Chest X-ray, PA view. Patient: 39 years old, sex M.
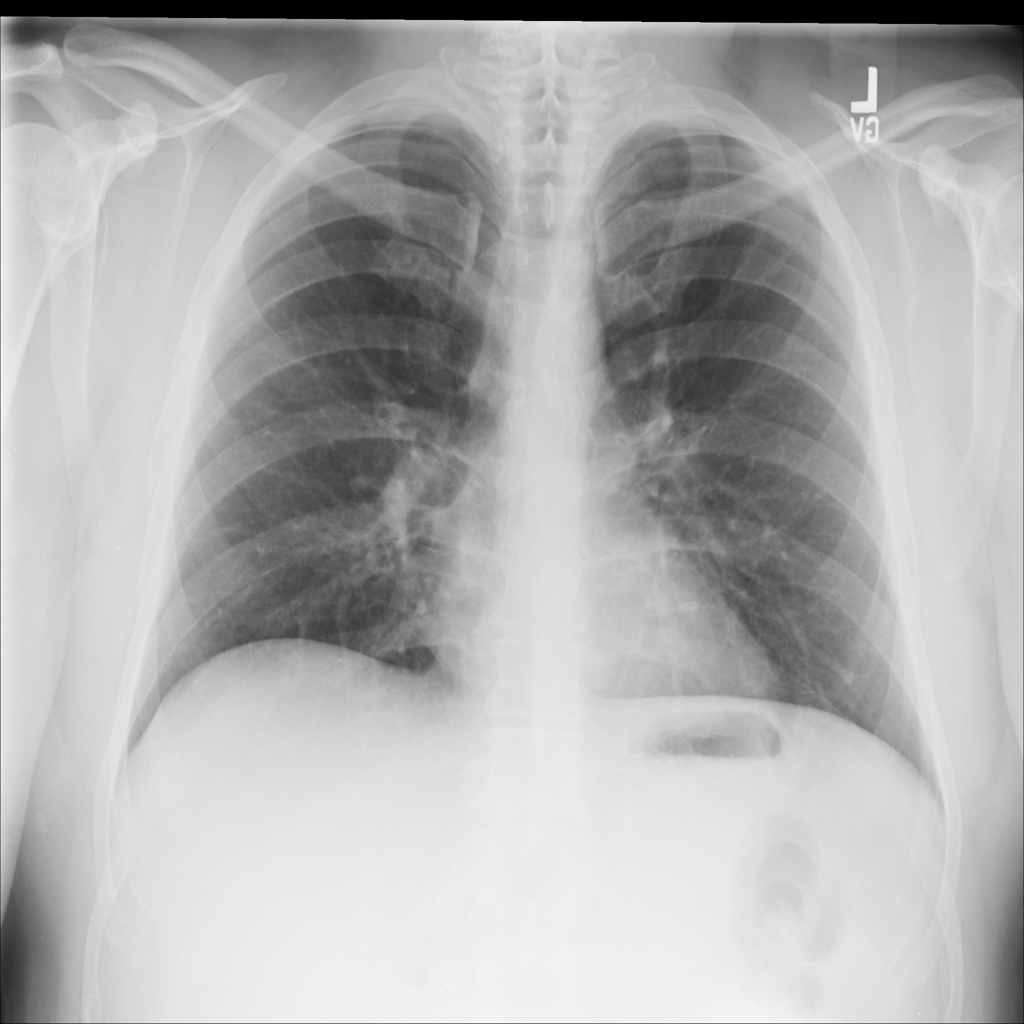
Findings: No Finding